Interaction volume radius: 5 \u00c5
Interaction volume height: 15 \u00c5
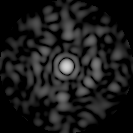
Disorder parameter: 0.7843